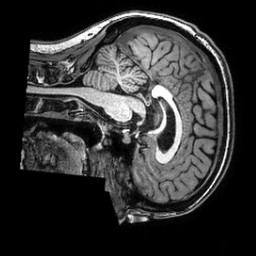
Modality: T1w
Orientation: sagittal
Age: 42
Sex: female
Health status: healthy